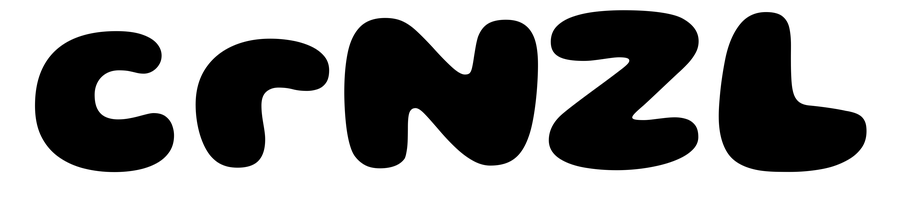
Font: Gluten_ExtraBold